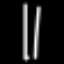
Label: fork